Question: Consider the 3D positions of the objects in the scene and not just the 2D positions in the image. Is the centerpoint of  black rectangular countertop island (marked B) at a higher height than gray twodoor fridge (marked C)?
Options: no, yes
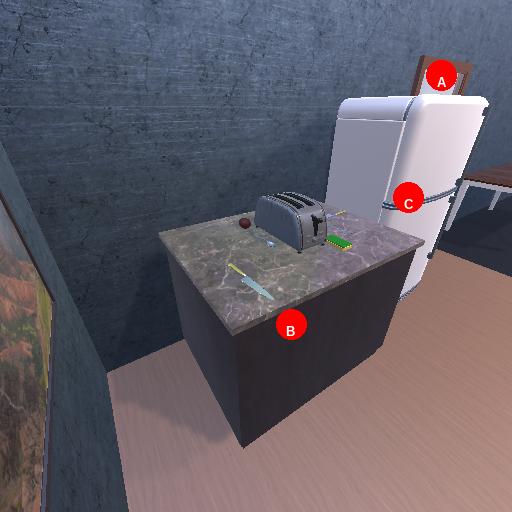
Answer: no